Question: I'm implementing a widget where i'm trying to display a large image inside an image view (8mpx) like this :
'''
<LinearLayout xmlns:android="http://schemas.android.com/apk/res/android"
android:layout_width="wrap_content"
android:layout_height="wrap_content"
android:orientation="vertical" android:id="@+id/widget"
android:background="#000000"
android:padding="15dp"
android:layout_margin="5dp"
android:layout_gravity="top|center_vertical|center_horizontal"
>
<LinearLayout android:background="#ffffff" android:padding="1dp" android:layout_width="wrap_content" android:layout_weight="1"
android:layout_height="wrap_content" >
<ImageView
android:adjustViewBounds="true"
android:id="@+id/image"
android:src="@drawable/sample"
android:layout_width="wrap_content"
android:layout_height="wrap_content"
android:layout_weight="1"
android:layout_gravity="top|center_horizontal"
android:scaleType="fitXY"
android:maxWidth="200dip"
android:maxHeight="300dip"
/>
</LinearLayout>
'''
In the emulator everything seems ok, but when i deploy to device, i get the "problem loading widget" message.
the emulator is HVGA and my device has a 480x800 resolution.
Any ideea what am i doing wrong ?
Thank you!
==================================================
As advised by you guys i've made a screenshot of the logcat.
Here it is :

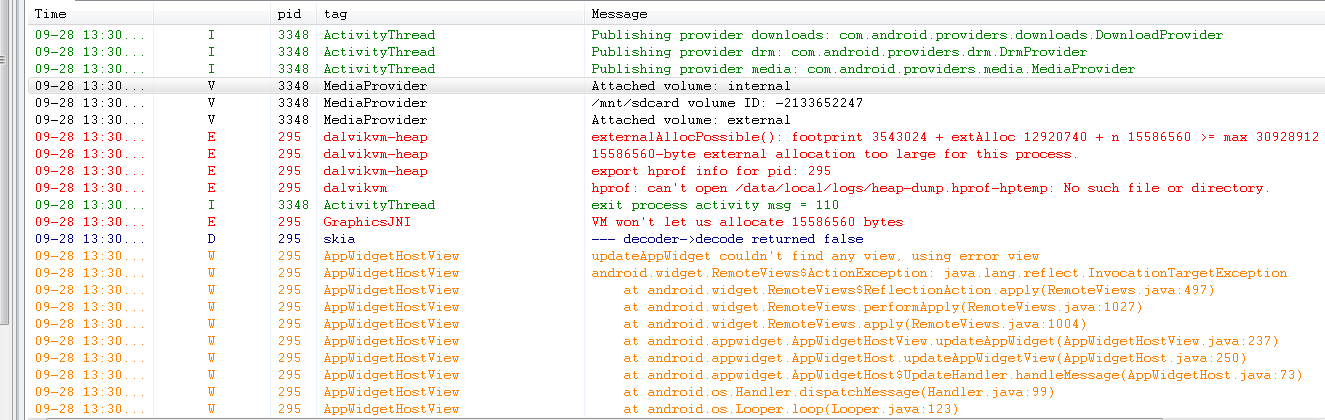
Answer: use this
'''
imageview.setImageResource(your_image);
imageview.setScaleType(ScaleType.MATRIX);
'''